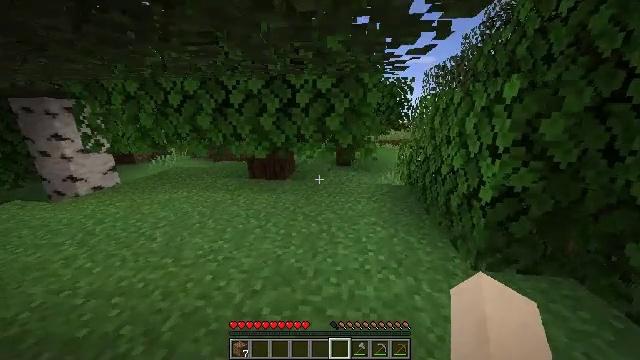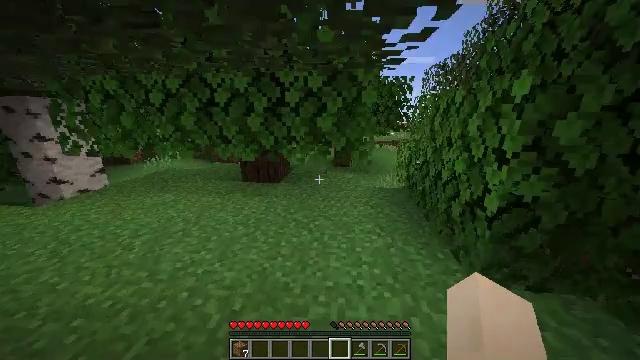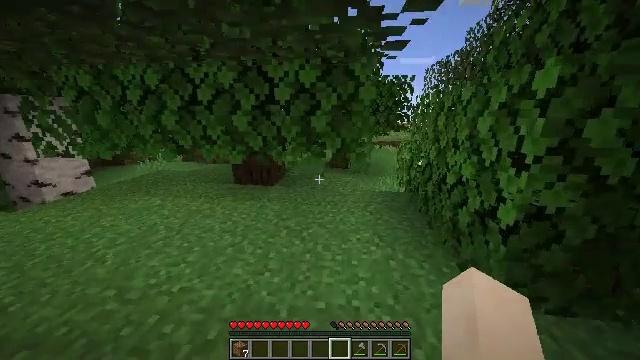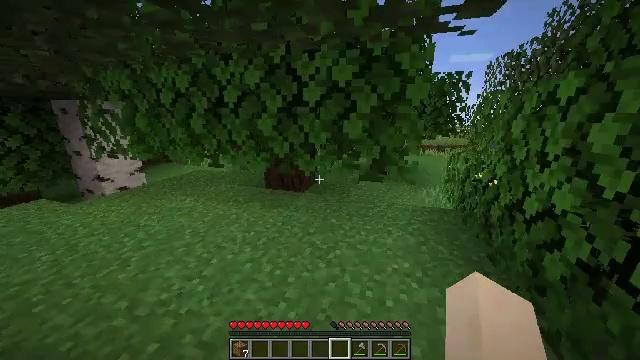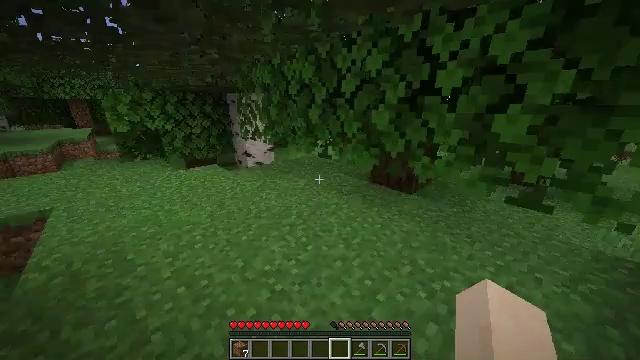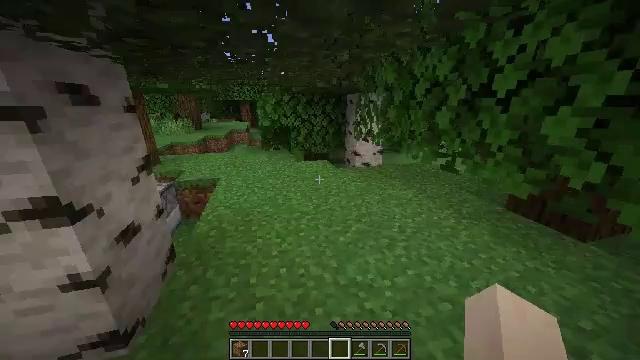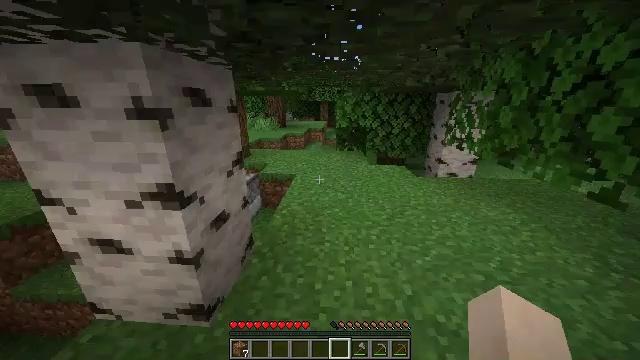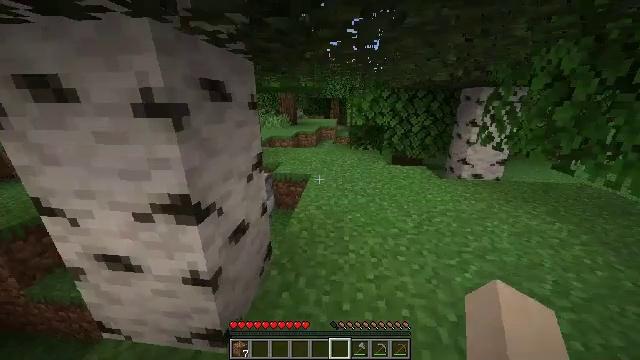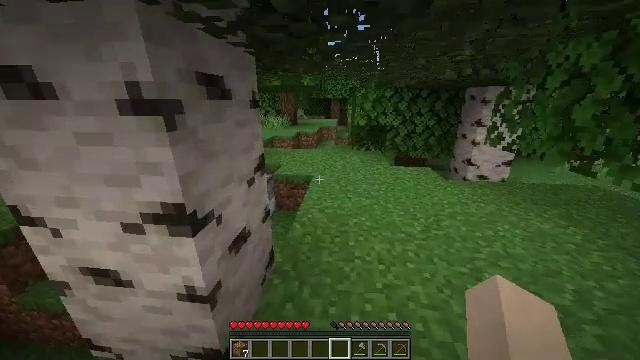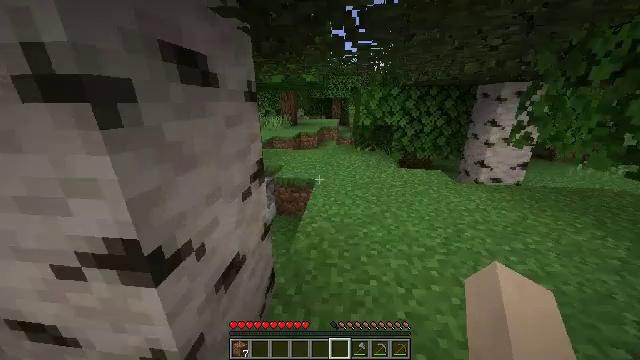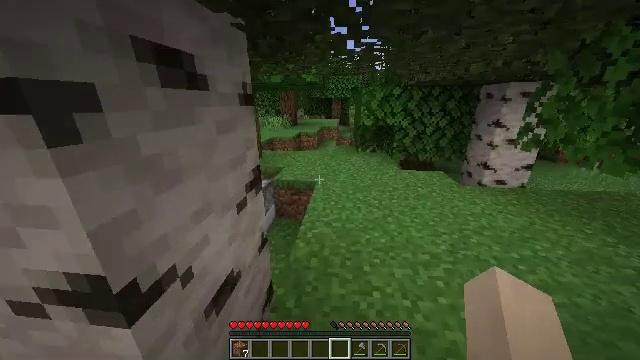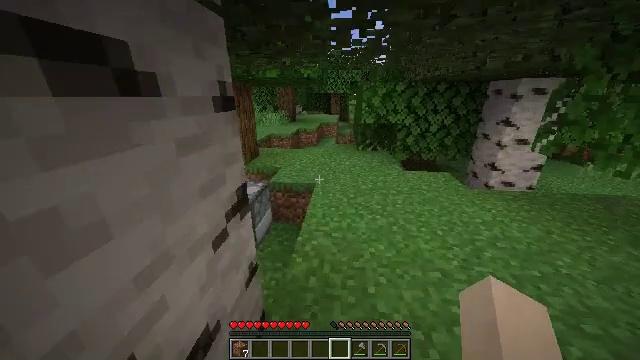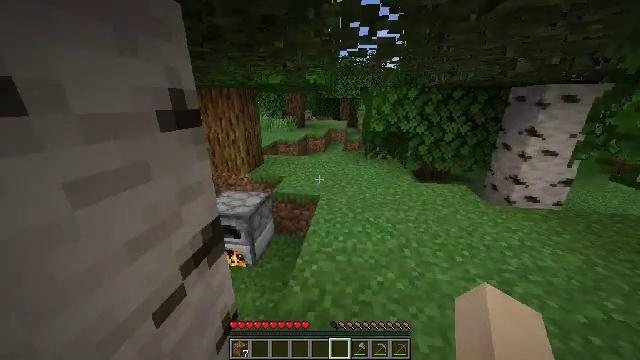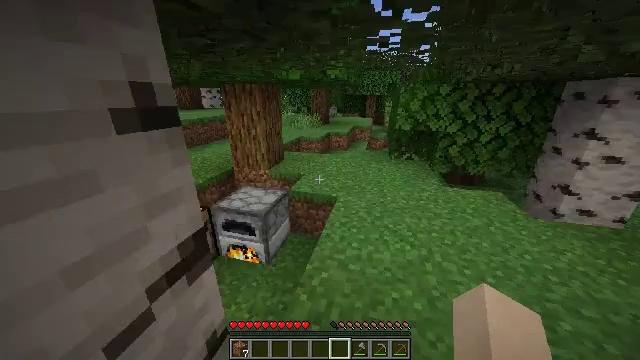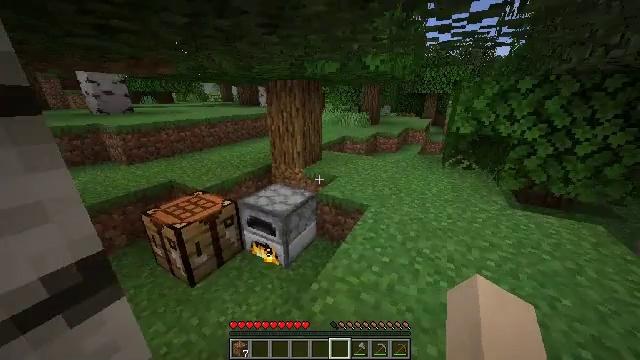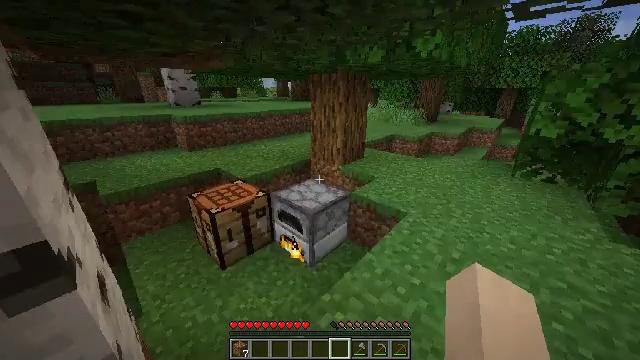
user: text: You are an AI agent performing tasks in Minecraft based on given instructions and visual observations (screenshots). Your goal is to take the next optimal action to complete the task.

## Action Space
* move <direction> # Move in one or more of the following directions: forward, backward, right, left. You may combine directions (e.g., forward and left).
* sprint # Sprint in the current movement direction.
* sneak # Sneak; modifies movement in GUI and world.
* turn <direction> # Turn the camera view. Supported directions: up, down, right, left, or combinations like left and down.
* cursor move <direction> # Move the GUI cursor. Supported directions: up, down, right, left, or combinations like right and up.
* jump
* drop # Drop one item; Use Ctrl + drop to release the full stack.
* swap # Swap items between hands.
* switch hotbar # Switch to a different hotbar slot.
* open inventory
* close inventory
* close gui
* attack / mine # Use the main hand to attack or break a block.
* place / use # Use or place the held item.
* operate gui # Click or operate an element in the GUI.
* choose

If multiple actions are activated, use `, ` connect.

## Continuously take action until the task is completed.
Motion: motion action
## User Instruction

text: Craft charcoal by smelting logs in a furnace.
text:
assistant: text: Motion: move forward, sprint
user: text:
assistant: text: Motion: move forward, sprint
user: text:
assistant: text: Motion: move forward, sprint, turn left
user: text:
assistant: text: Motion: move forward and move left, sprint, turn left and down
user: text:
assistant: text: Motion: move forward and move left, sprint, turn left
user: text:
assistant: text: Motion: move forward and move left, sprint, turn left
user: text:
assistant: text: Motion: move forward and move left, sprint, turn left
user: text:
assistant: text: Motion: move forward, sprint
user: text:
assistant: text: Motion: move forward
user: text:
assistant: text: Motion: move forward
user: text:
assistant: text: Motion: move forward, turn down
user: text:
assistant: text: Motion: move forward and move right, turn left and up
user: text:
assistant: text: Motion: move forward and move right, turn left
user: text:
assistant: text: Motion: move forward and move right, turn left
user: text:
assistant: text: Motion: move forward and move right, turn left and down
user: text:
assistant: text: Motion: move forward and move right, turn left and down
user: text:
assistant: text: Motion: move forward and move right, turn left
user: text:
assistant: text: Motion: move forward and move right, turn left
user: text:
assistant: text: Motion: move forward and move right
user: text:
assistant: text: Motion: move forward
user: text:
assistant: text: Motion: move forward
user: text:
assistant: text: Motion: move forward
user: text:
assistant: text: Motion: move forward
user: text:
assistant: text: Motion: move forward
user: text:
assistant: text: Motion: move forward
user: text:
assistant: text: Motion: move forward
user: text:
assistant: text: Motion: move forward
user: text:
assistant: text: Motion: move forward
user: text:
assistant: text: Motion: move forward
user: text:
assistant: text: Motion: move forward